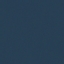
Label: SeaLake